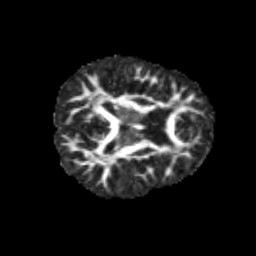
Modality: FA
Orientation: axial
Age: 13
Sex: female
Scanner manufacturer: siemens
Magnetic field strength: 3 T
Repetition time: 3.8 s
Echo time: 0.07 s